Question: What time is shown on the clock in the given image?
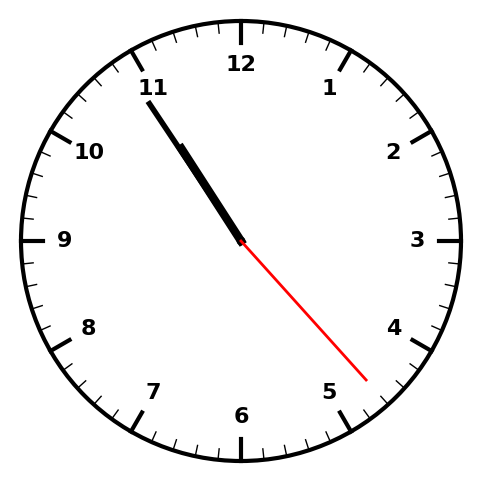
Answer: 10:54:23